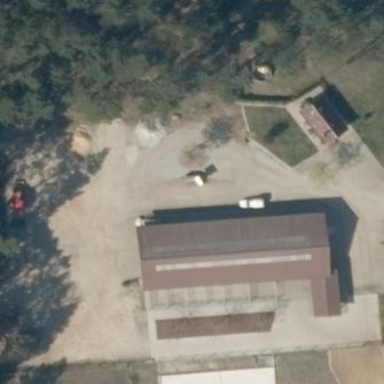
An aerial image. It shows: Farmyard area.